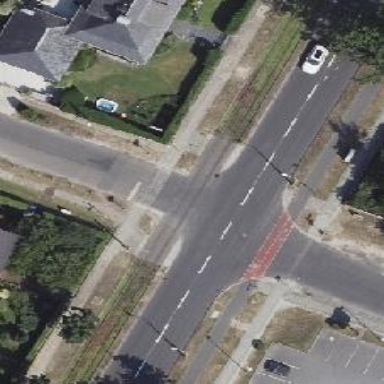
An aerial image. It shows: Unmarked crossing on the road.